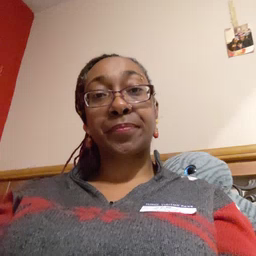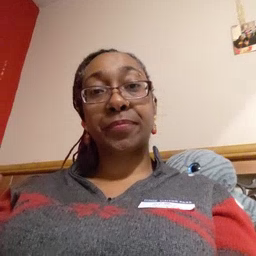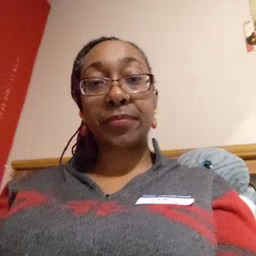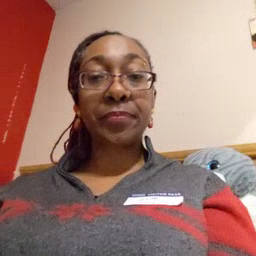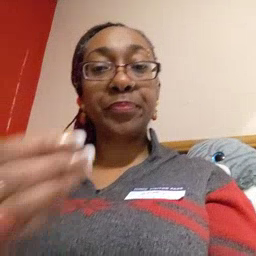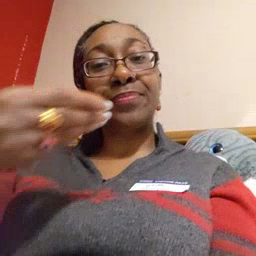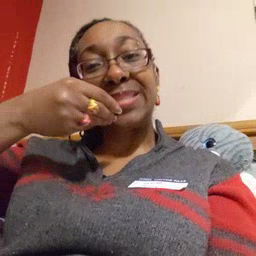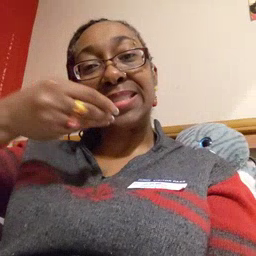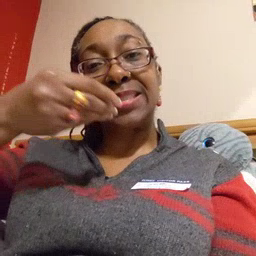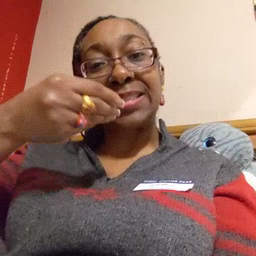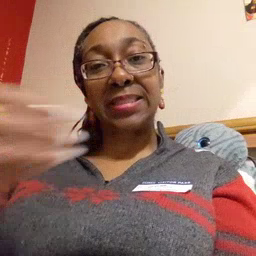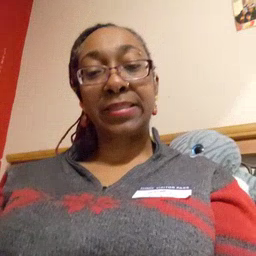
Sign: pizza